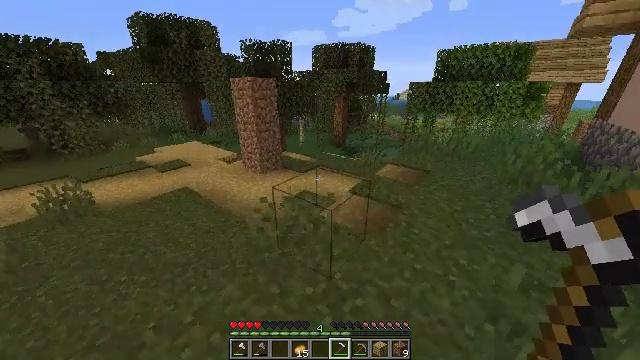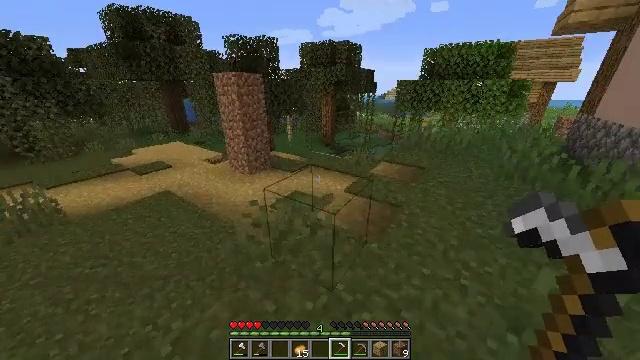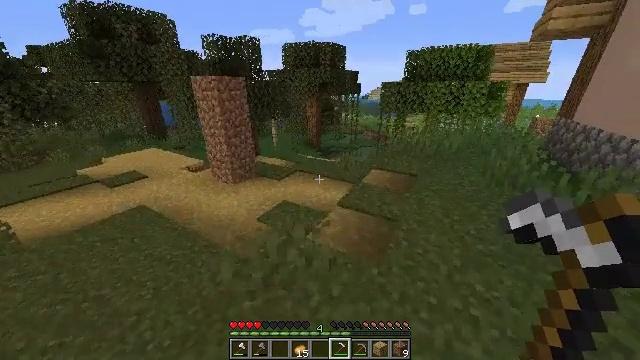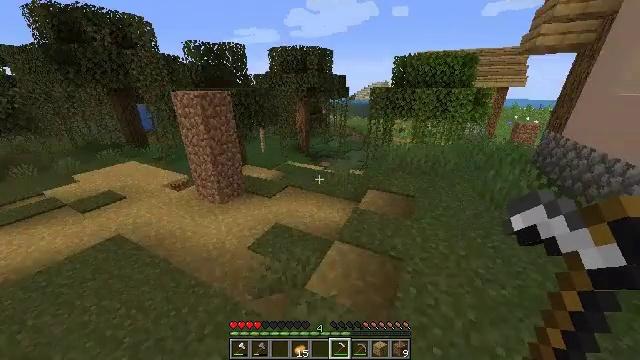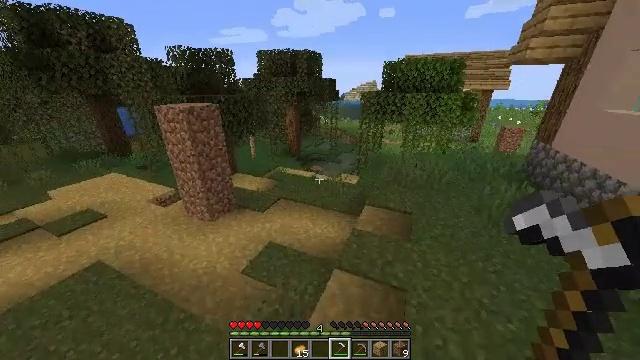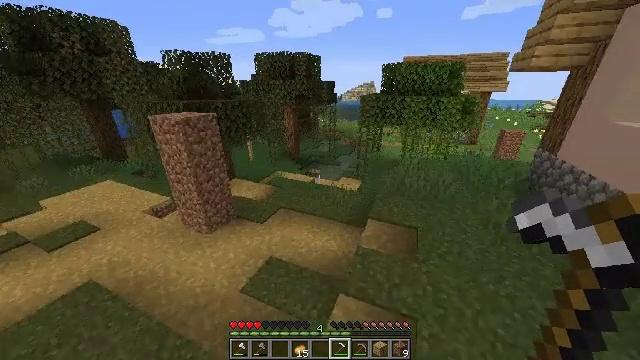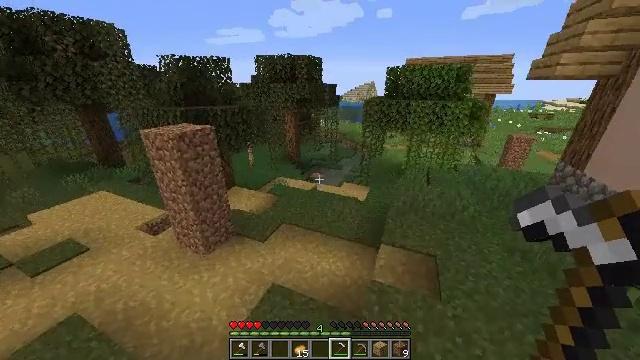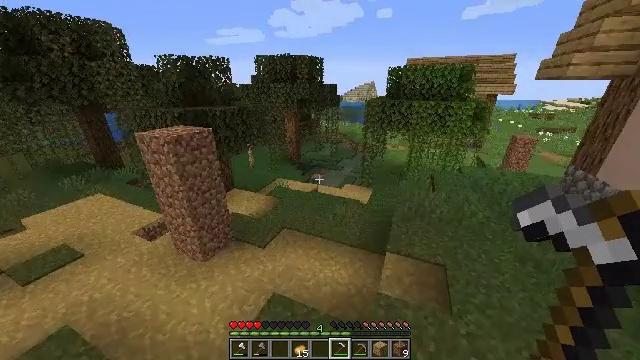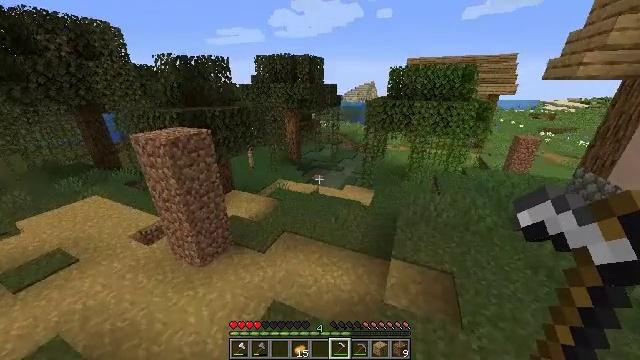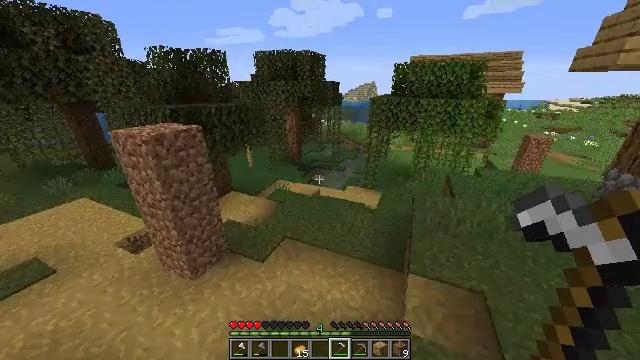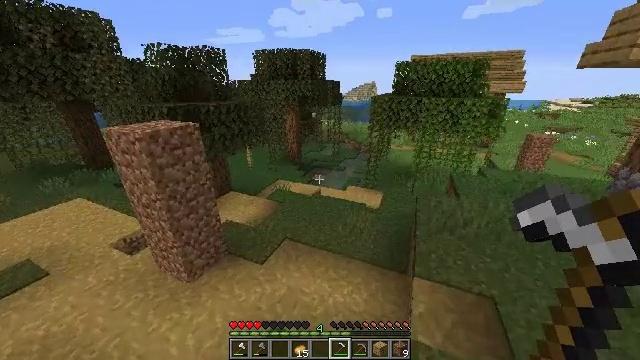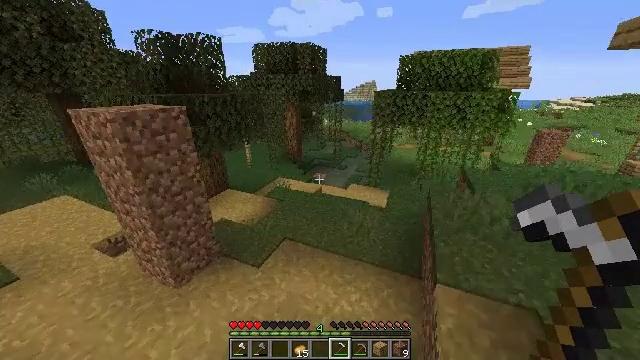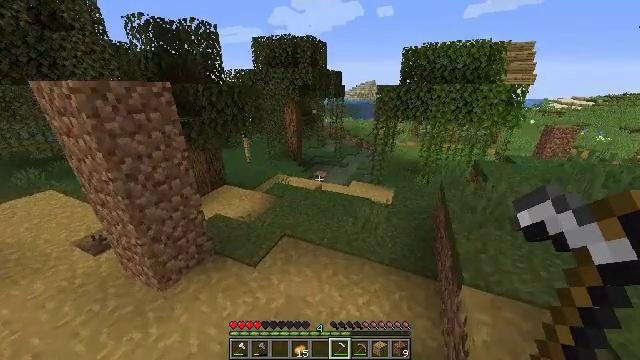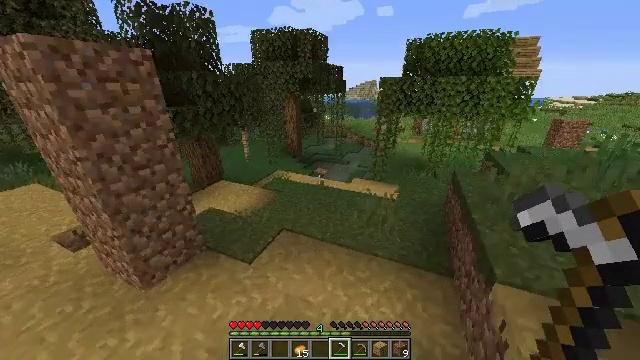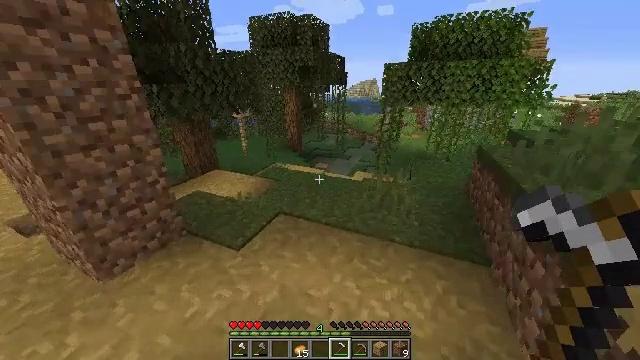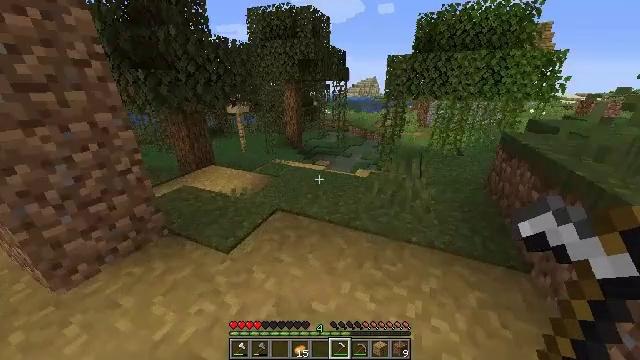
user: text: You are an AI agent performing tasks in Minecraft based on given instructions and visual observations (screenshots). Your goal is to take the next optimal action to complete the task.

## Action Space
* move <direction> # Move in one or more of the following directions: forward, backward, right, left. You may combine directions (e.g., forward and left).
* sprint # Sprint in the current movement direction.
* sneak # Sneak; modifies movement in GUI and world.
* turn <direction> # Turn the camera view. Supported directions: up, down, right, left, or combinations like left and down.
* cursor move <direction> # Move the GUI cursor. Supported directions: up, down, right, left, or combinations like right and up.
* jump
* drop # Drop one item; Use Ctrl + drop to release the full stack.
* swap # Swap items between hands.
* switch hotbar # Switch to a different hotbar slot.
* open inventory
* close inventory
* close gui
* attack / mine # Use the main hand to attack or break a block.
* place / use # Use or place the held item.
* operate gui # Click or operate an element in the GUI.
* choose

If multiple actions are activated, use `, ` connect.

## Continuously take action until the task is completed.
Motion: motion action
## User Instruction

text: Break the bee nest from a tree.
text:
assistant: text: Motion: move forward, sprint, turn right, jump
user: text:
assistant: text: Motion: move forward, sprint, turn right, jump
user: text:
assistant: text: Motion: move forward, sprint, turn right, jump
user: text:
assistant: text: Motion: move forward, sprint, turn right, jump
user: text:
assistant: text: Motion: move forward, sprint, jump
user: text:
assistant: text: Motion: move forward, sprint, jump
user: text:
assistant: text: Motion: move forward, sprint, jump
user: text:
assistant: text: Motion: move forward, sprint, jump
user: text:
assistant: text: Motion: move forward, sprint, jump
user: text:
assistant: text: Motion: move forward, sprint, jump
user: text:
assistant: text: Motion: move forward, sprint, jump
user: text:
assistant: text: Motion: move forward, sprint, jump
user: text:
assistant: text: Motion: move forward, sprint, jump
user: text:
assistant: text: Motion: move forward, sprint, jump
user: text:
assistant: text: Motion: move forward, sprint, jump
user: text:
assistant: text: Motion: move forward, sprint, jump
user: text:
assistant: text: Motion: move forward, sprint, jump
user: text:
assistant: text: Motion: move forward, sprint, jump
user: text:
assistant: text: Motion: move forward, sprint, jump
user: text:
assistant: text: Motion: move forward, sprint, turn left, jump
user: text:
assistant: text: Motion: move forward, sprint, turn left, jump
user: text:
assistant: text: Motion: move forward, sprint, turn left
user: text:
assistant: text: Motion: move forward, sprint, turn left
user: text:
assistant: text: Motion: move forward, sprint
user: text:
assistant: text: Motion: move forward, sprint
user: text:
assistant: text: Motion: move forward, sprint, turn left
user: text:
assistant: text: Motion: move forward, sprint, turn left
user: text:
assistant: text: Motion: move forward, sprint, turn left
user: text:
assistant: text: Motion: move forward, sprint
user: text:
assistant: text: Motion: move forward, sprint, turn left